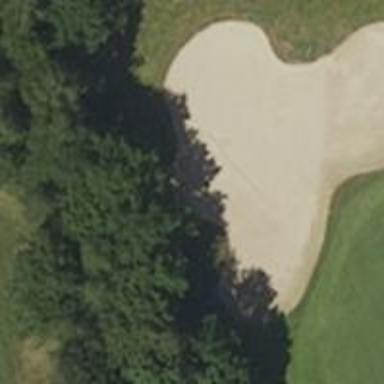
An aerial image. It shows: Bunker on golf course.